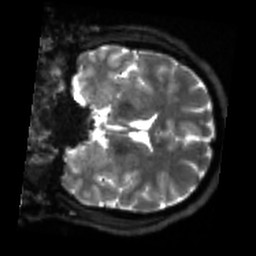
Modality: sbref
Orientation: coronal
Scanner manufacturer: siemens
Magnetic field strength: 3 T
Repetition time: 4 s
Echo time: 0.0594 s